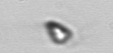
Label: Pyramimonas